Question: I'm currently trying to make a very simple snake game and have some problem creating the snake square. Right now I am creating the squares by creating 2 triangles. I have created the grid where the snake should be moving like this:

The color of the squares were actually yellow in the beginning. Then I tried to create the snake with the color red. But all my squares turned red.
I create the snake like this:
'''
void drawSnake()
{
mat4 modelView;
modelView = Translate(1,0,0);
glUniformMatrix4fv(modelViewUniform, 1, GL_TRUE, modelView);
GLuint indices2[3] = {0,1,2}; //, 0, 5, 1, 0};
glDrawElements(GL_TRIANGLES, 3, GL_UNSIGNED_INT, indices2);
modelView = Translate(1, 0, 0);
glUniformMatrix4fv(modelViewUniform, 1, GL_TRUE, modelView);
GLuint indices6[3] = {4,3,2}; //, 0, 5, 1, 0};
glDrawElements(GL_TRIANGLES, 3, GL_UNSIGNED_INT, indices6);
//vec2 blockCoordinate = vec2(-t + 1, t - 1);
//blockCol[i] = blockCoordinate;
}
'''
The colors defined here:
'''
void loadGeometry() {
vec3 color(1.0f, 1.0f, 0.0f);
Vertex rectangleData[rectangleSize] = {
{ vec2( -1.0, -1.0 ), color },
{ vec2( 1.0, -1.0 ), color },
{ vec2( 1.0, 1.0 ), color },
{ vec2( -1.0, 1.0 ), color },
{ vec2(-1.0, -1.0 ), color }
};
shapeVertexArrayBuffer = loadBufferData(rectangleData, rectangleSize);
vec3 color1(1.0f, 0.0f, 0.0f);
Vertex rectangleData1[rectangleSize] = {
{ vec2( -1.0, -1.0 ), color1 },
{ vec2( 1.0, -1.0 ), color1 },
{ vec2( 1.0, 1.0 ), color1 },
{ vec2( -1.0, 1.0 ), color1 },
{ vec2(-1.0, -1.0 ), color1 }
};
shapeSnakeArrayBuffer = loadBufferData(rectangleData1, rectangleSize);
}
'''
So the question is why all my squares turned red when I obviously load the buffer data with another color?
I draw them like this in the display():
'''
void display() {
glClearColor(0.0, 0.0, 0.0, 1.0);
glClear(GL_COLOR_BUFFER_BIT);
glUseProgram(shaderProgram);
mat4 projection = Ortho2D(-15.0f, 15.0f, -15.0f, 15.0f);
glUniformMatrix4fv(projectionUniform, 1, GL_TRUE, projection);
glBindVertexArray(shapeVertexArrayBuffer);
glBindVertexArray(shapeSnakeArrayBuffer);
drawBlock();
drawSnake();
glutSwapBuffers();
}
'''
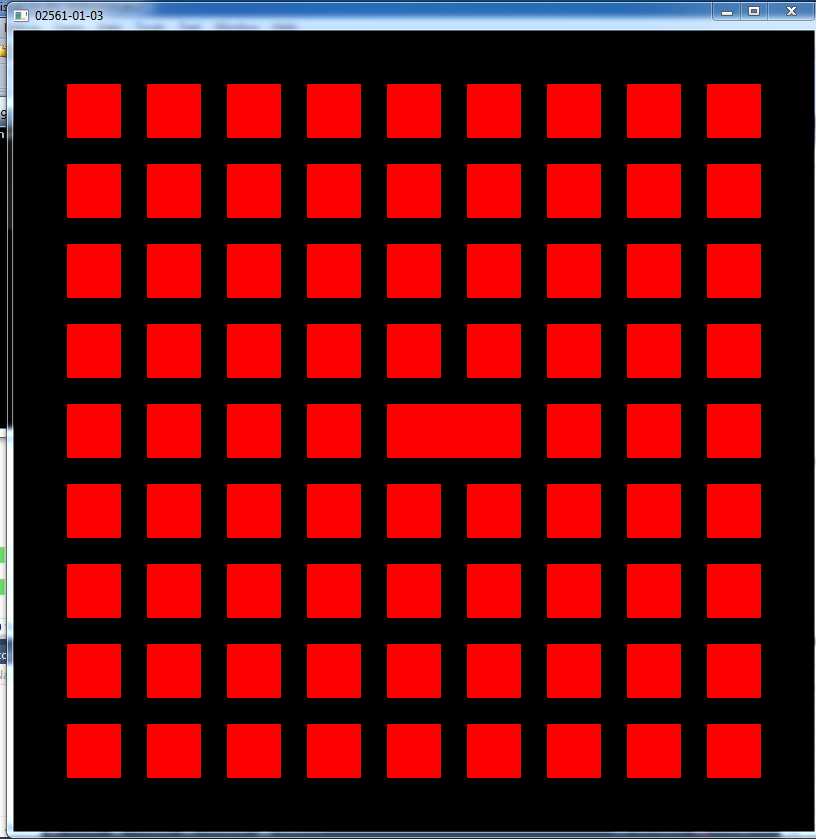
Answer: '''
glBindVertexArray(shapeVertexArrayBuffer);
glBindVertexArray(shapeSnakeArrayBuffer);
drawBlock();
drawSnake();
'''
You seem to have some ordering problems here. Presumably the 'shapeVertexArrayBuffer' (note: there's no such thing as a "vertex array buffer". Those are supposed to be <URL> is meant for drawing blocks, and the 'shapeSnakeArrayBuffer' is meant for drawing the snake.
You can only have one VAO active at a time. 'glBindVertexArray' sets the given vertex array object to be what is used for all rendering commands after it. Since the last one you used was 'shapeSnakeArrayBuffer', that will be the VAO used for all rendering commands in 'drawBlock' just as well as for 'drawSnake'.